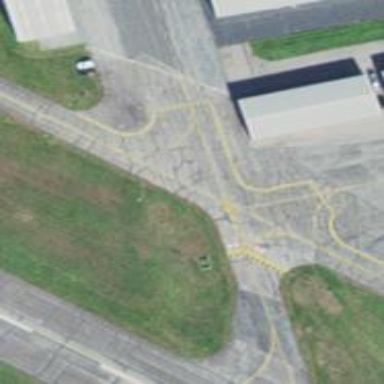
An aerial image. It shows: Taxiway at the airport with asphalt surface.